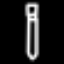
Label: pencil